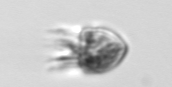
Label: Ciliophora